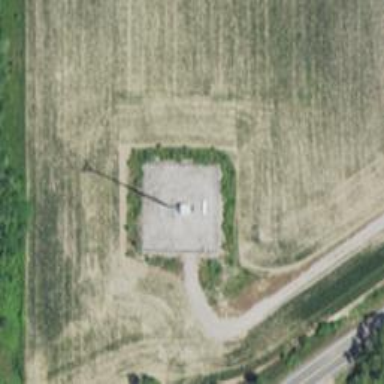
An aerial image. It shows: Mast tower used for communication.